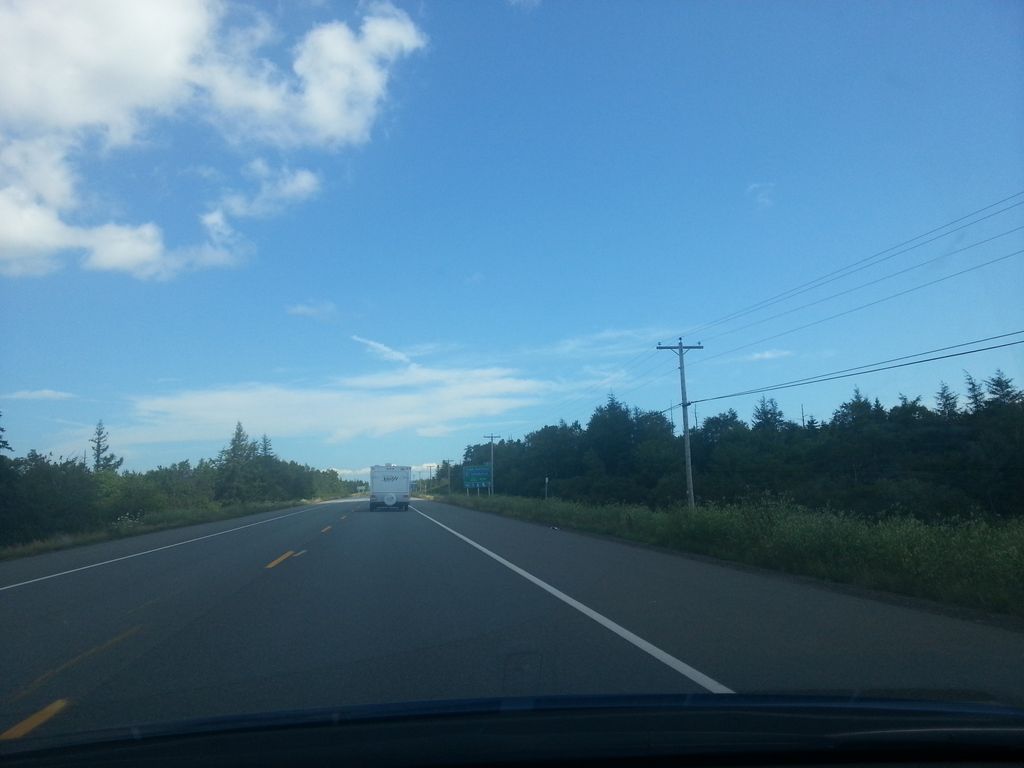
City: charlottetown